Question:
By default, when you create a collection view , items are top and bottom margins are generated.
I want to move the cell position. (Center to bottom)
Is there any way to solve ?
'''
- (CGSize)collectionView:(UICollectionView *)collectionView
layout:(UICollectionViewLayout *)collectionViewLayout
sizeForItemAtIndexPath:(NSIndexPath *)indexPath
{
return CGSizeMake(collectionView.frame.size.width / 2.2, collectionView.frame.size.height-60);
}
'''
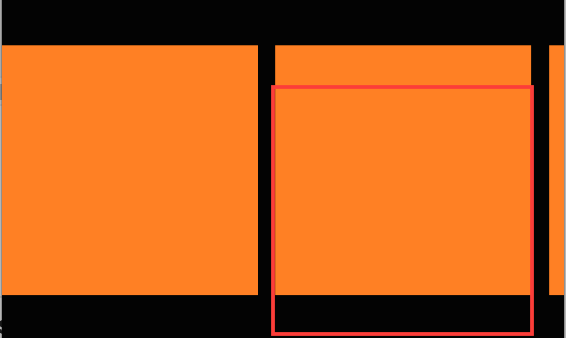
Answer:
OK.
Change value in Collection view flow layout.